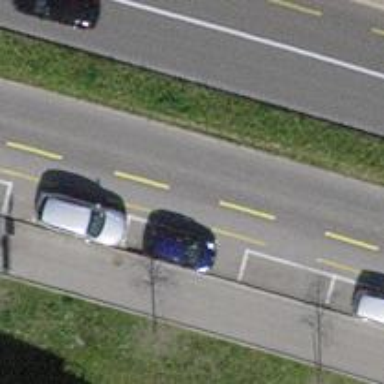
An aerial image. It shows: Secondary road with asphalt surface. There is parallel street-side parking on the right lane.